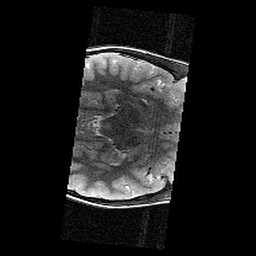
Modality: T2w
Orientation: axial
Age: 10
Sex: female
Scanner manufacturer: siemens
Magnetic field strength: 3 T
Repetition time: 9.23 s
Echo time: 0.067 s